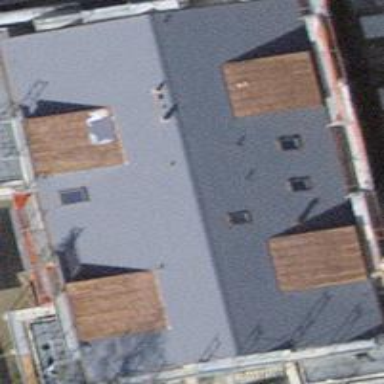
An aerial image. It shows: Gabled roof apartments building.